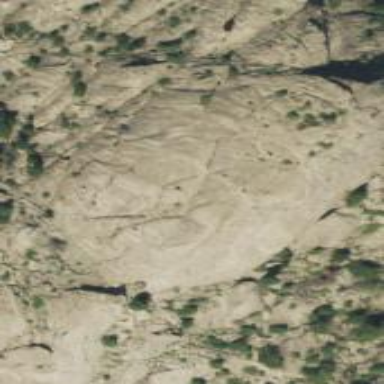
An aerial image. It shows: Crag for climbing on bare rock.